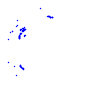
Particle: kaon